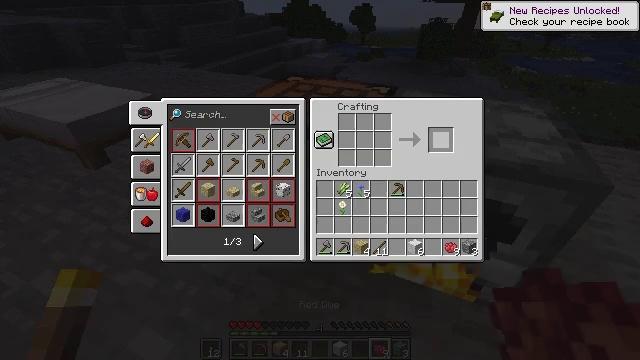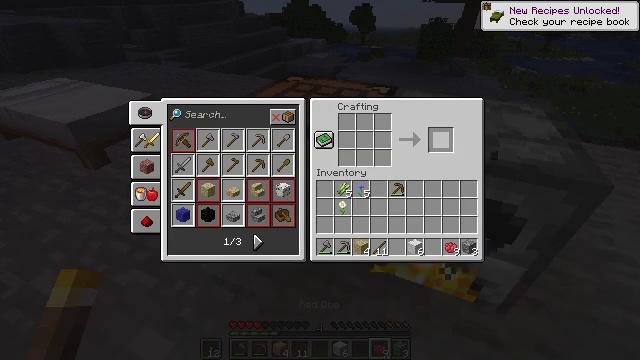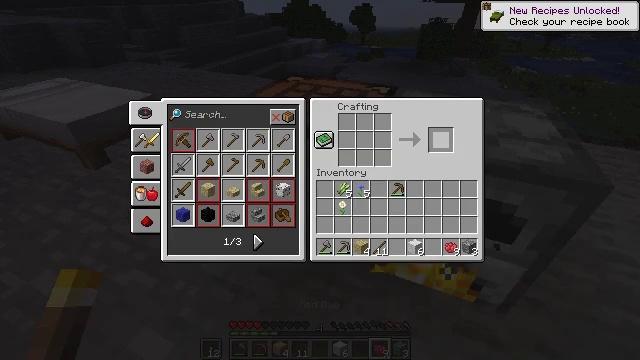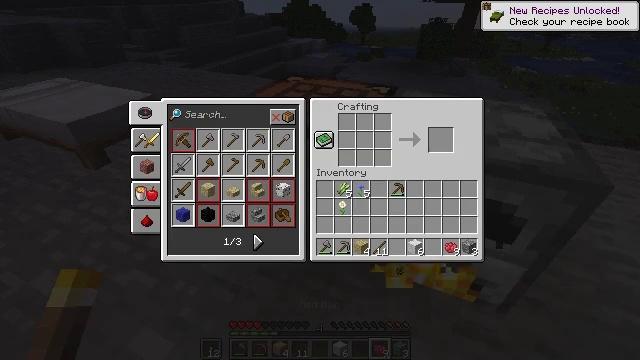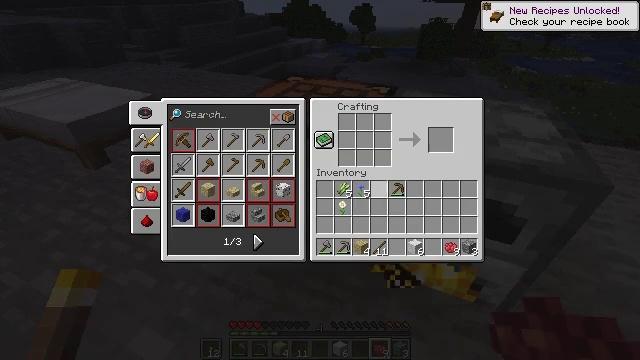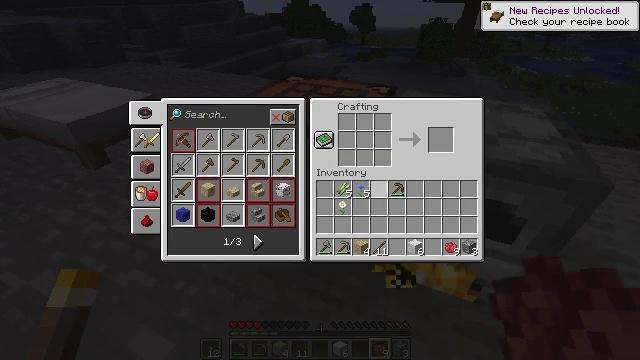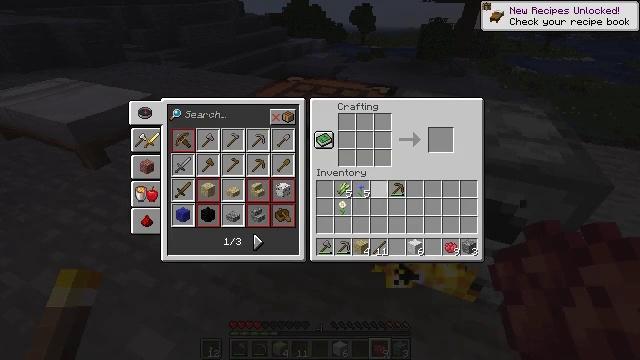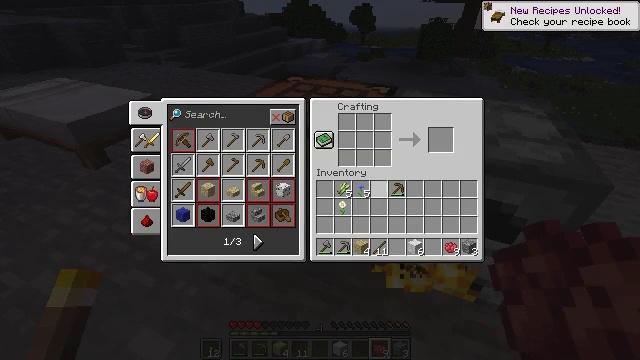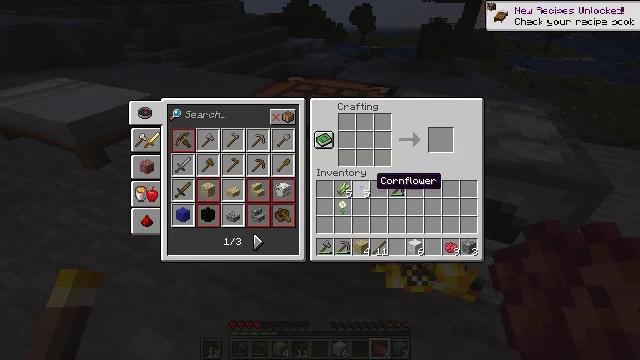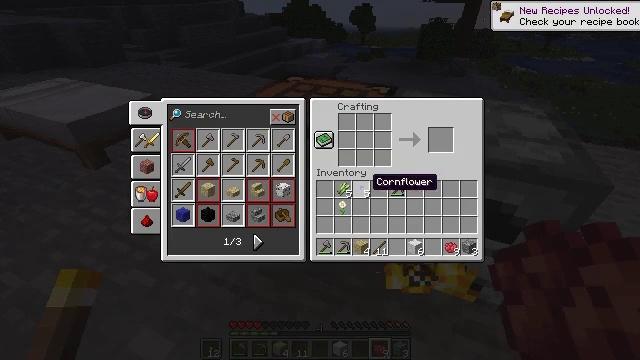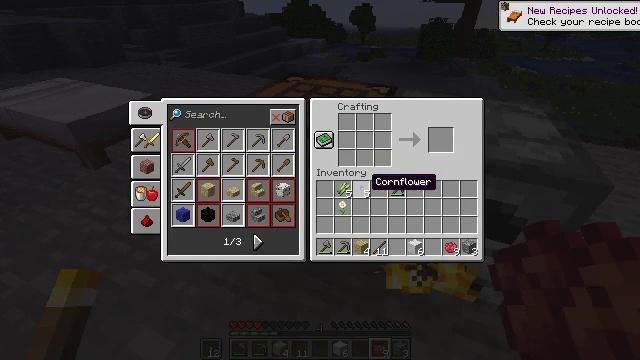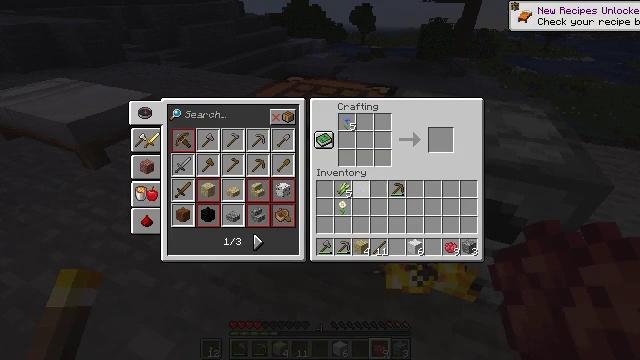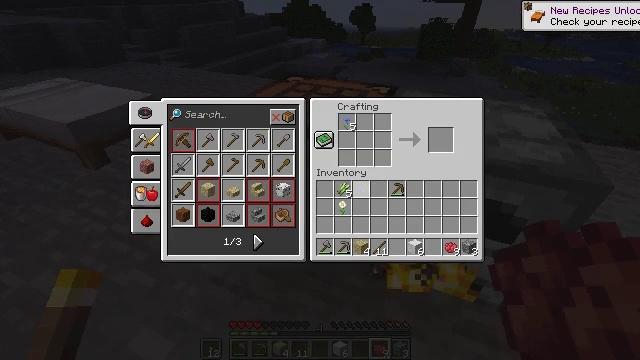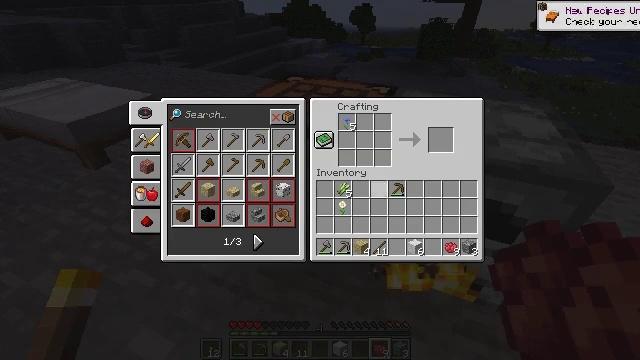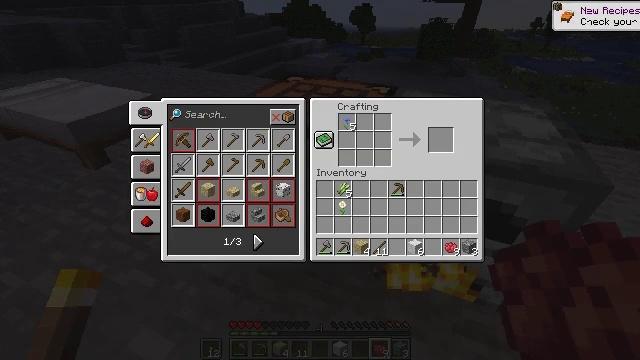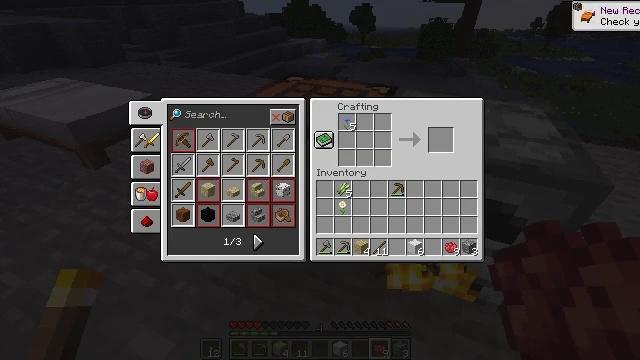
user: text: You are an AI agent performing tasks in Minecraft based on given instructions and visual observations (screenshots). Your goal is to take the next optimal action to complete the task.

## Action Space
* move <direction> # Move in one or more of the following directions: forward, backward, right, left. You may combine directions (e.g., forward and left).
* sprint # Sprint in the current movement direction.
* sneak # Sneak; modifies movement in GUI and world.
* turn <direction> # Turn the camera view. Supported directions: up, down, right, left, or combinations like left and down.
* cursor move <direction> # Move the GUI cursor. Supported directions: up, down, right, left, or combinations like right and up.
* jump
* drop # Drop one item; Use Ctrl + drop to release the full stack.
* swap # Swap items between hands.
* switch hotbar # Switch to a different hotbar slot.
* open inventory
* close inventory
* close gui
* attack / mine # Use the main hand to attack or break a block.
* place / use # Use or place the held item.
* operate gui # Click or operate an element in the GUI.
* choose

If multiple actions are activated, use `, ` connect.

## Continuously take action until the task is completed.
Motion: motion action
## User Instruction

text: Craft some blue dye.
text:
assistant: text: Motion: sneak, open gui
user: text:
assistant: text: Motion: sneak
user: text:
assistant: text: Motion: sneak, cursor move left and down
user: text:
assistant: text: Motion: sneak, cursor move left and down
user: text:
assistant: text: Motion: sneak
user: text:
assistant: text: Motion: sneak
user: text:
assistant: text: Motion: sneak
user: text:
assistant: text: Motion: sneak
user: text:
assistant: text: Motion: sneak
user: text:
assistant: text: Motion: sneak
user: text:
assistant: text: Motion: sneak, operate gui
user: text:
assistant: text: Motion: sneak, operate gui
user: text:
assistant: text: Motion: sneak, cursor move right
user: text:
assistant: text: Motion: sneak, cursor move right and up
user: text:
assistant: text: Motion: sneak, cursor move right and up
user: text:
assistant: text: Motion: sneak
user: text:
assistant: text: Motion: sneak
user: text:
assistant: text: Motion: sneak
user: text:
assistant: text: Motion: sneak
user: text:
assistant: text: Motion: sneak
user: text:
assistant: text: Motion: sneak
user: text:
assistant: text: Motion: sneak
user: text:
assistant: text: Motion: sneak, operate gui
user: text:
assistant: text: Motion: sneak, operate gui
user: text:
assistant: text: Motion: sneak, operate gui
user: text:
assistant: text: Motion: sneak
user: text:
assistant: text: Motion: sneak
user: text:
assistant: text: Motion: sneak